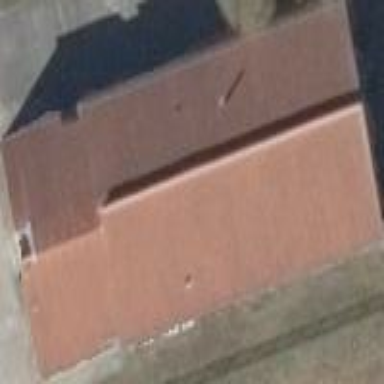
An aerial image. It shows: Service building.